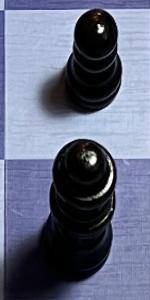
Label: Queen_Black